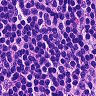
Metastatic tissue present: no